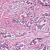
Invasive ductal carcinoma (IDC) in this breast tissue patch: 1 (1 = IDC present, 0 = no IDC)